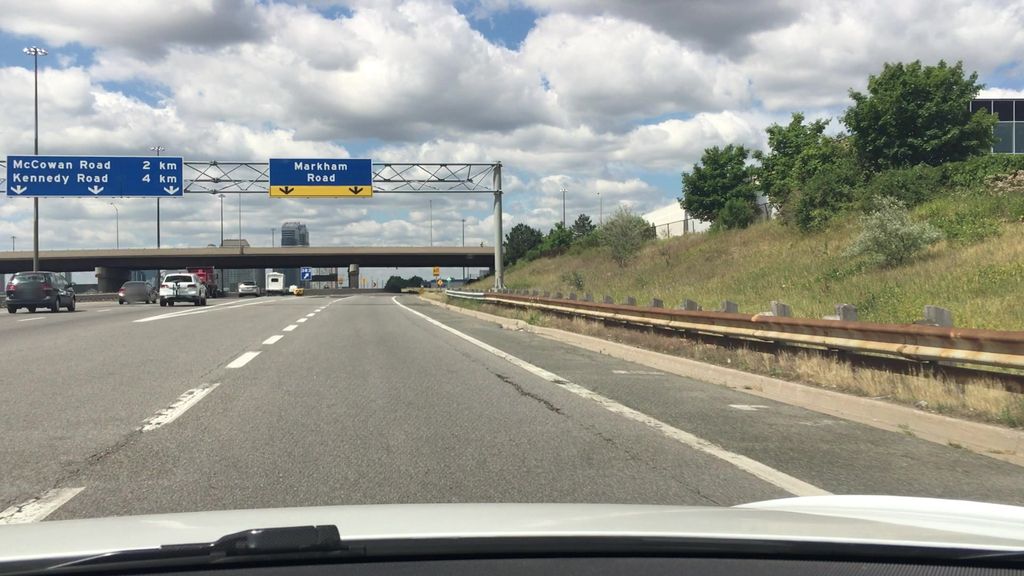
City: toronto